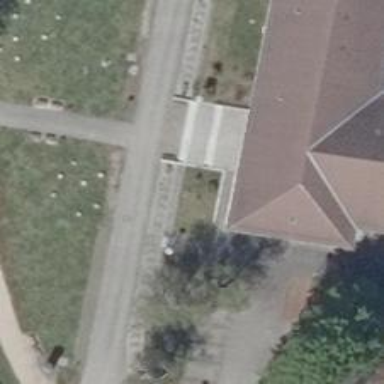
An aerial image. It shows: Footway with ramp.